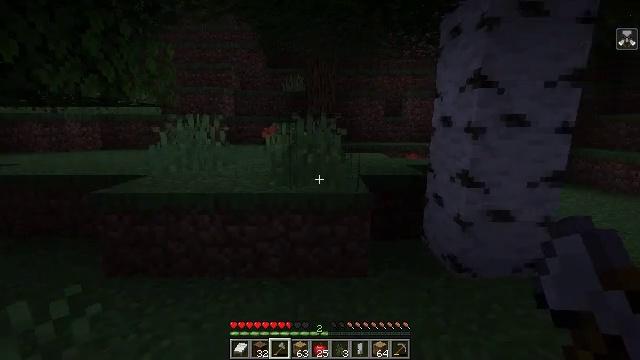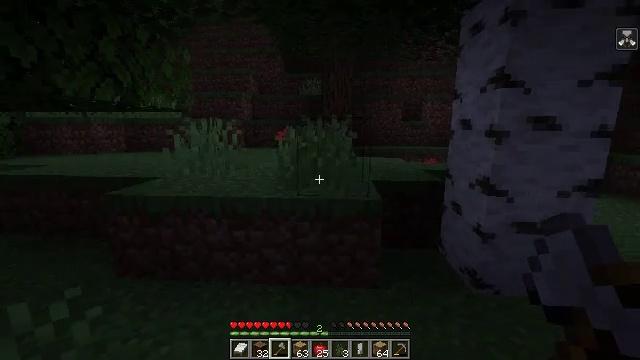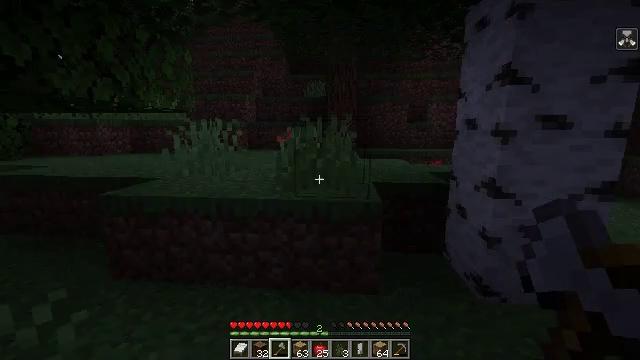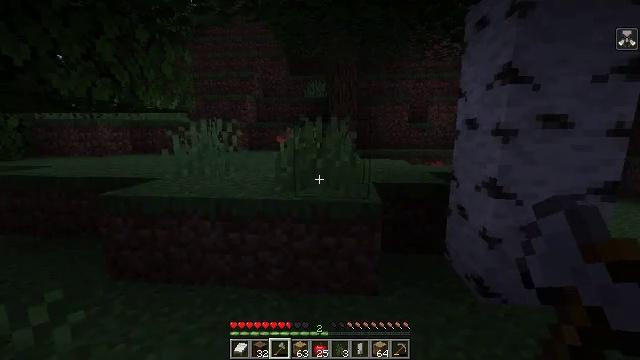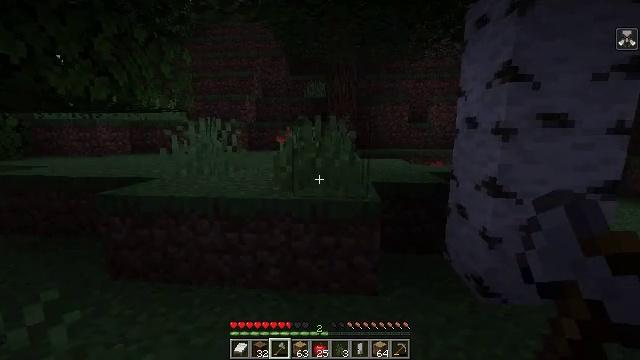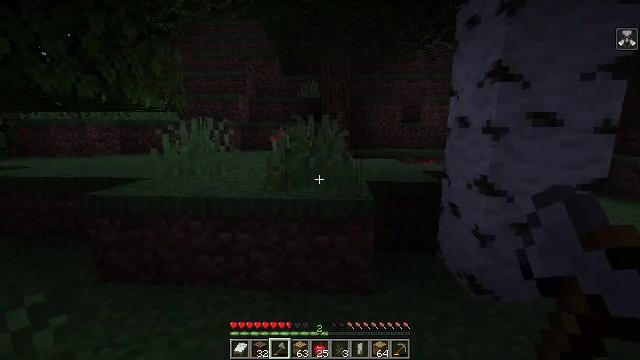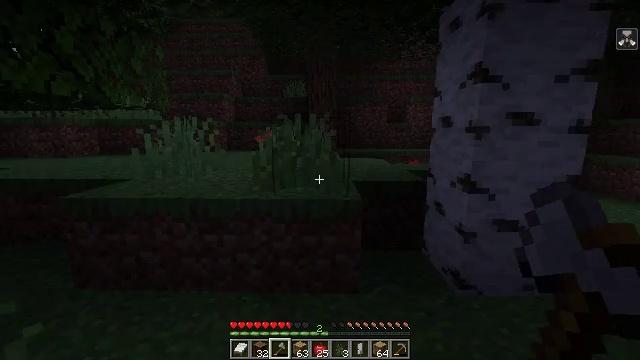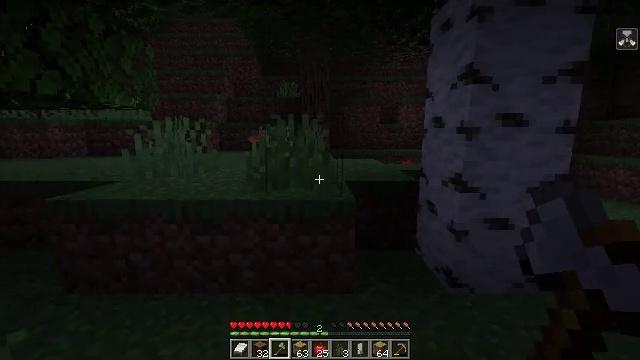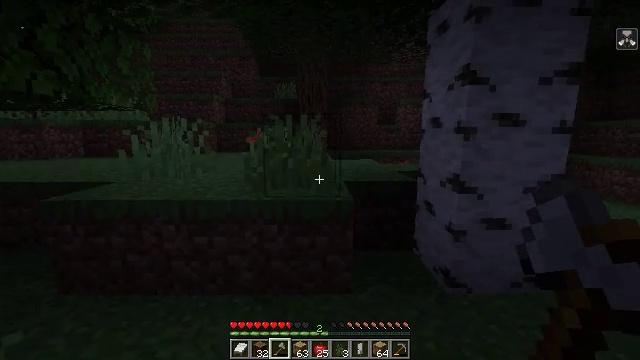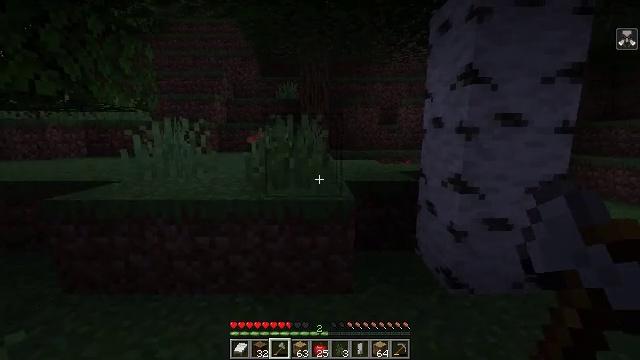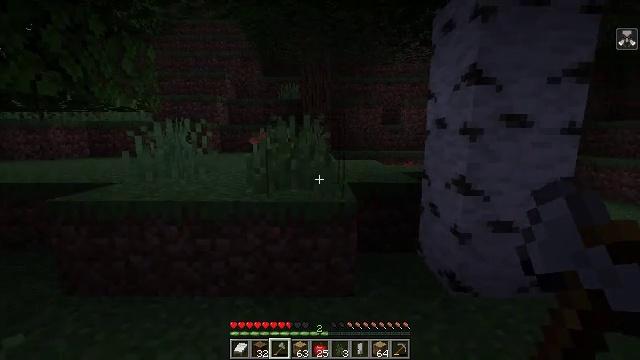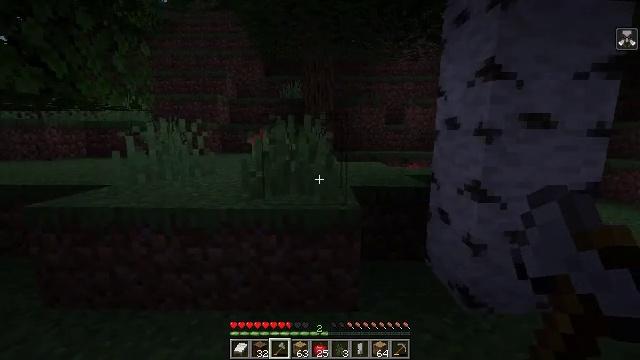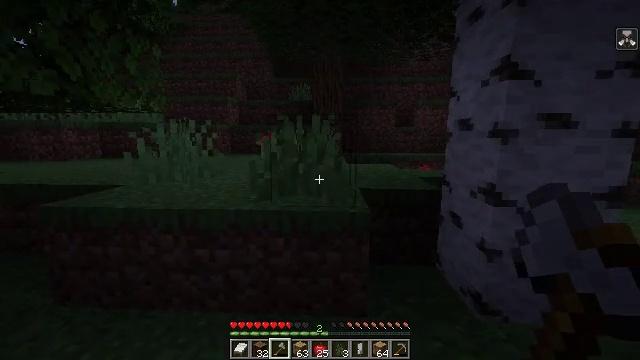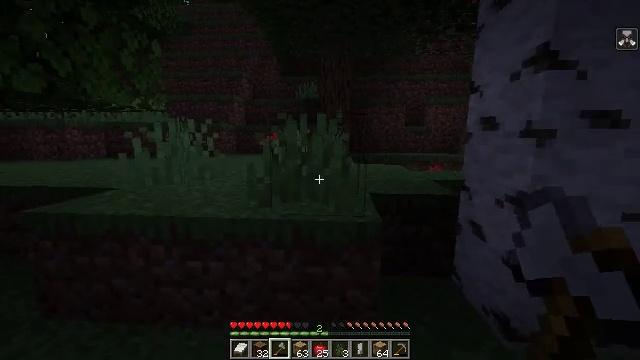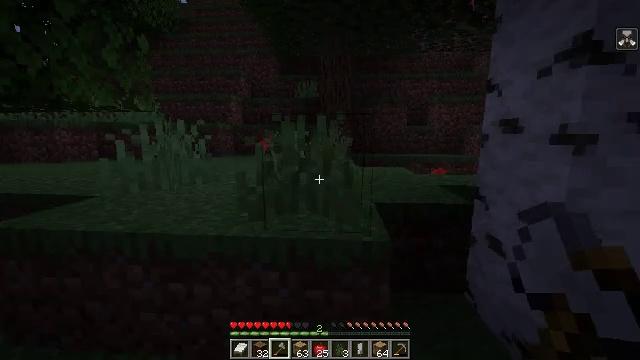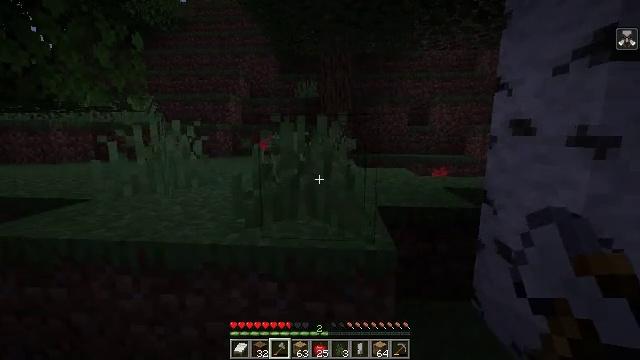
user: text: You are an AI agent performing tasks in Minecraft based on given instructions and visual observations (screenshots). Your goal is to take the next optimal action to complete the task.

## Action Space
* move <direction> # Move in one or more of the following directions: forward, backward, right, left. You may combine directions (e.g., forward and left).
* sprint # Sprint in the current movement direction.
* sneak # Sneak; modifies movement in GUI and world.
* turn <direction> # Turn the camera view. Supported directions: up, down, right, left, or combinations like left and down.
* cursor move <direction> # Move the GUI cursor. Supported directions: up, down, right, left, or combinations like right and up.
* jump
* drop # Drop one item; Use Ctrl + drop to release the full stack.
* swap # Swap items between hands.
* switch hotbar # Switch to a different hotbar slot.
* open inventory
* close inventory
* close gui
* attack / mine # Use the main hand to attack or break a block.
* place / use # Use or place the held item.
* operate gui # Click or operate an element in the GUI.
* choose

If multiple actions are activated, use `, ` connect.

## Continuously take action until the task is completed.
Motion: motion action
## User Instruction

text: Mine the birch log from the tree.
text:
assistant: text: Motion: turn left
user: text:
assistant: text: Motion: turn left
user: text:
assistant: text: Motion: no_op
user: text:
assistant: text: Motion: no_op
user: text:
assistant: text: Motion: turn right
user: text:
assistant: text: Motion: turn right
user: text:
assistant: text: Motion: turn right
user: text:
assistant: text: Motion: no_op
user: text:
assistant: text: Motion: no_op
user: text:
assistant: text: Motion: move forward
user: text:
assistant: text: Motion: move forward
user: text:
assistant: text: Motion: move forward, turn left
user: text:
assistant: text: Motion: move forward, turn left
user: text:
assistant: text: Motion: move forward
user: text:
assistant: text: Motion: move forward
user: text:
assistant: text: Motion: move forward, turn right
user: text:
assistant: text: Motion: move forward, turn right
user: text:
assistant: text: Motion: move forward, turn right
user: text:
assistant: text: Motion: move forward, jump
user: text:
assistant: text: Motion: move forward, jump
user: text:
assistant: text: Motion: move forward, turn right, jump
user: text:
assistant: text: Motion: move forward, turn right and down, jump
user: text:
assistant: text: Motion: move forward and move left, turn right and down, jump
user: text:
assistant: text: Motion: move forward and move left, turn right and down
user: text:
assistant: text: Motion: move forward and move left, turn right and down
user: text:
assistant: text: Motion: move forward and move left, turn right
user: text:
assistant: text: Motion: move forward and move left, turn right
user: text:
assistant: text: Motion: move forward and move left, turn right
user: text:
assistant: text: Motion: move forward and move left, turn right
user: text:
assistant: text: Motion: move forward and move left, turn right